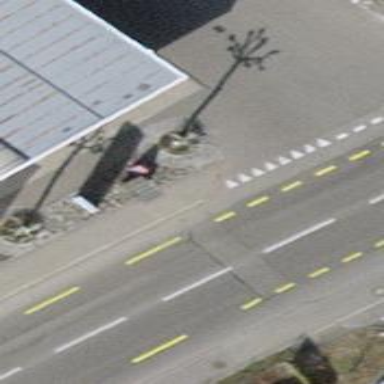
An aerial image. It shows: Street cabinet.